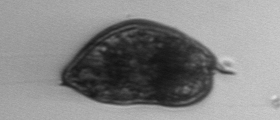
Label: Prorocentrum_micans